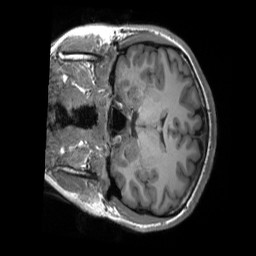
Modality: T1w
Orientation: coronal
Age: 18
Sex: female
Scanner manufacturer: siemens
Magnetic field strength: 3 T
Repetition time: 2.3 s
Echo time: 0.00232 s